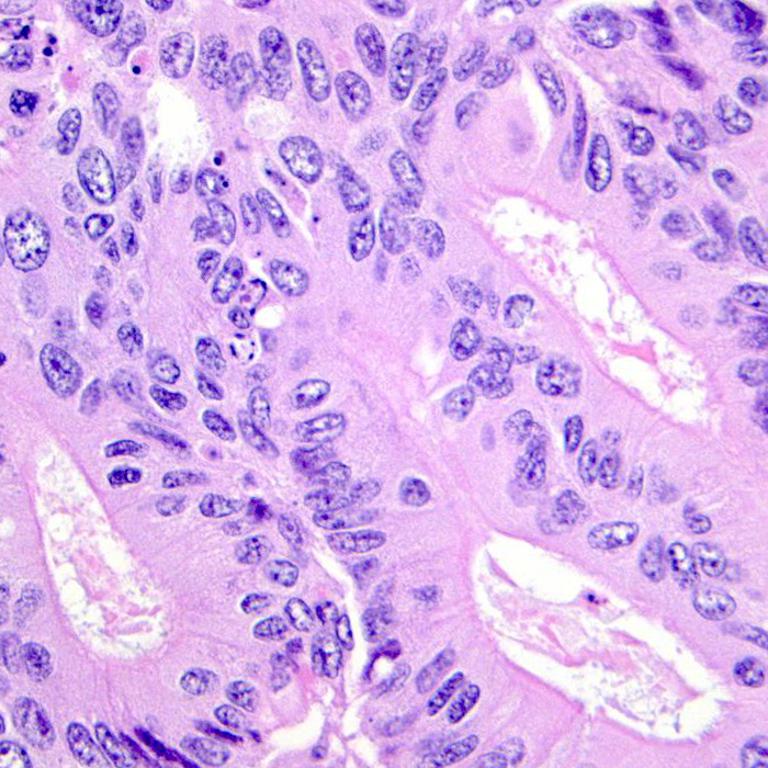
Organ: colon
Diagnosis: adenocarcinomas